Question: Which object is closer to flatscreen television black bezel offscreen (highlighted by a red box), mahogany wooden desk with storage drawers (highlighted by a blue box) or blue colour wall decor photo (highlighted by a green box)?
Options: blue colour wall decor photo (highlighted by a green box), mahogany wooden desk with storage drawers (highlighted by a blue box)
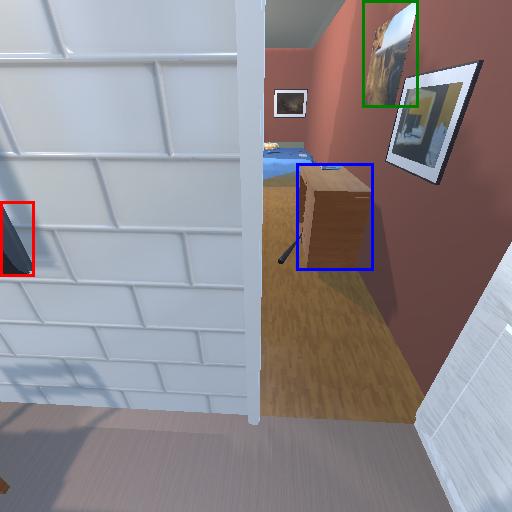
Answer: blue colour wall decor photo (highlighted by a green box)